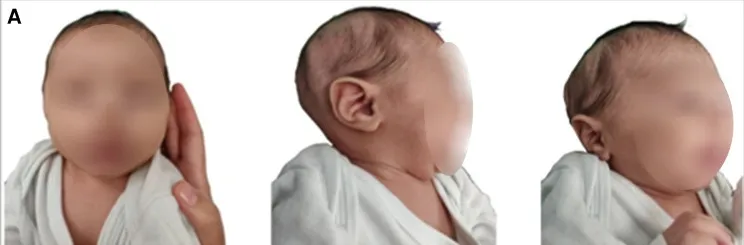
Our patient at 7 months of age.
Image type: medical_photograph (other_medical_photograph)